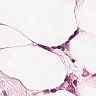
Metastatic tissue present: yes